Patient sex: M
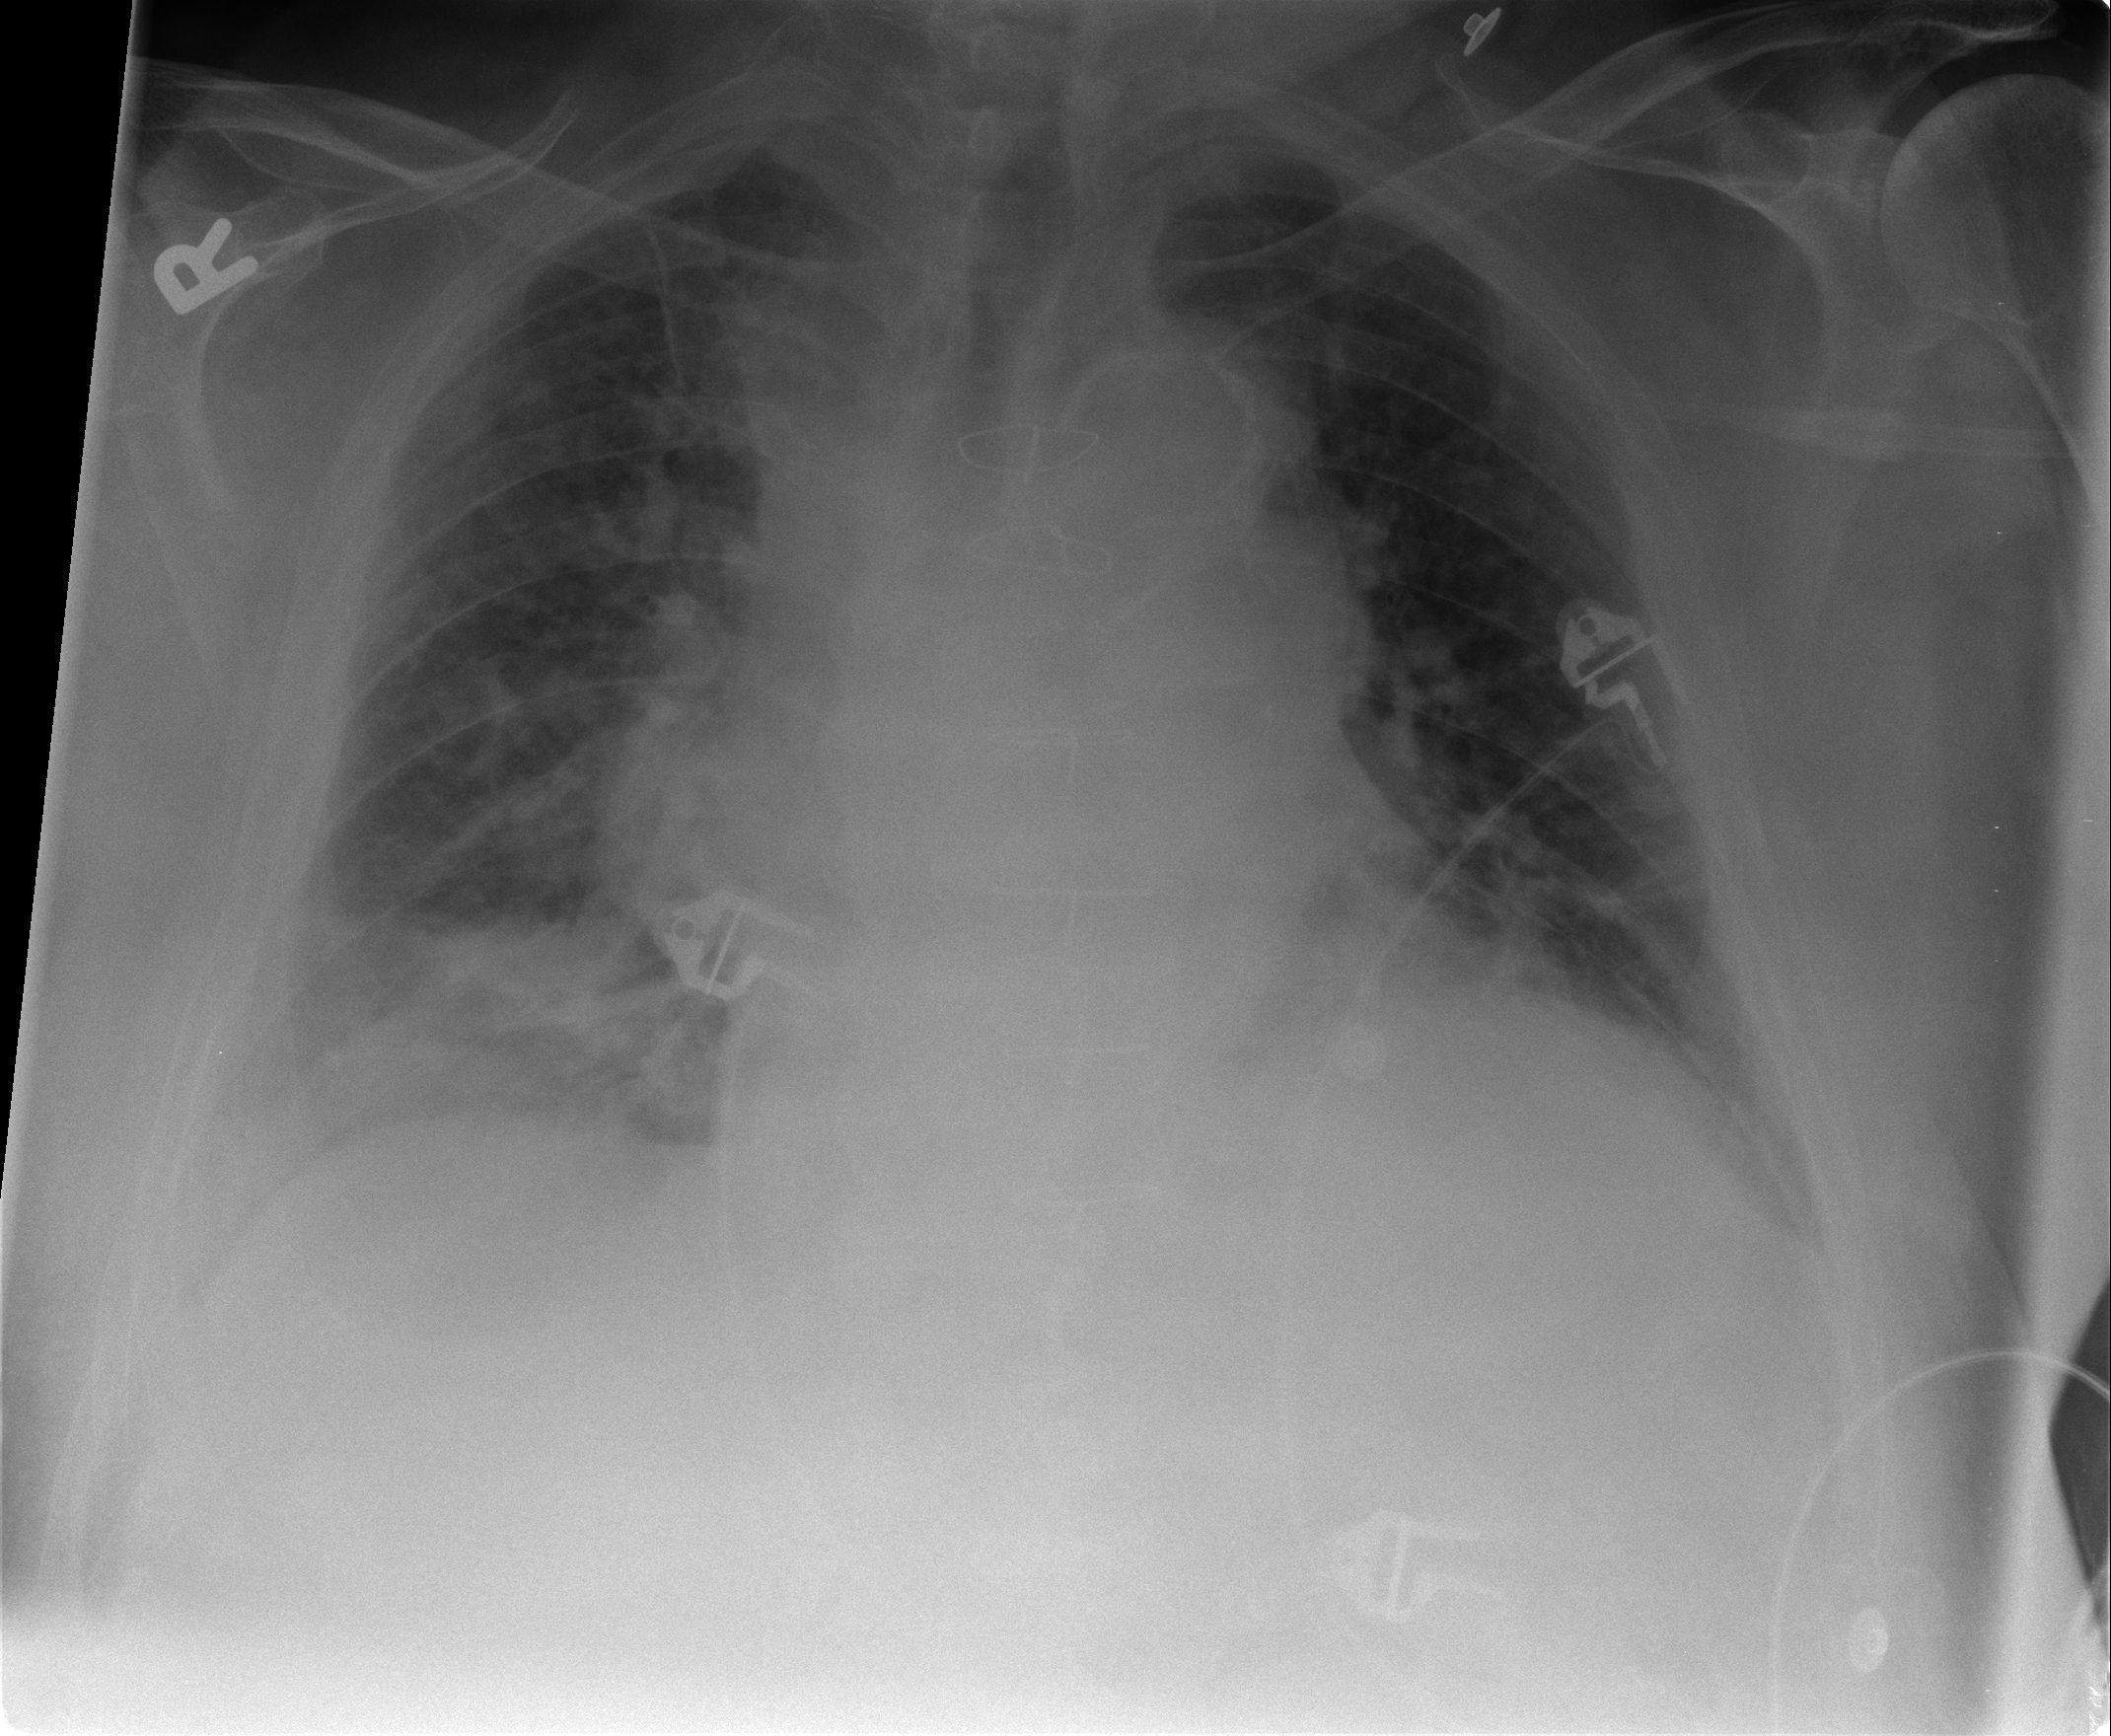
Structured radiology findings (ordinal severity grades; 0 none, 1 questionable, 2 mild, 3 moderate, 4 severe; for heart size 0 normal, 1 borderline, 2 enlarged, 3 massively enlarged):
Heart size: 2
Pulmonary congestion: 3
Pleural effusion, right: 2
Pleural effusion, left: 2
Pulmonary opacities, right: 2
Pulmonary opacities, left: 1
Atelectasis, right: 2
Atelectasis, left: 2